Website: macys
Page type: billing-address
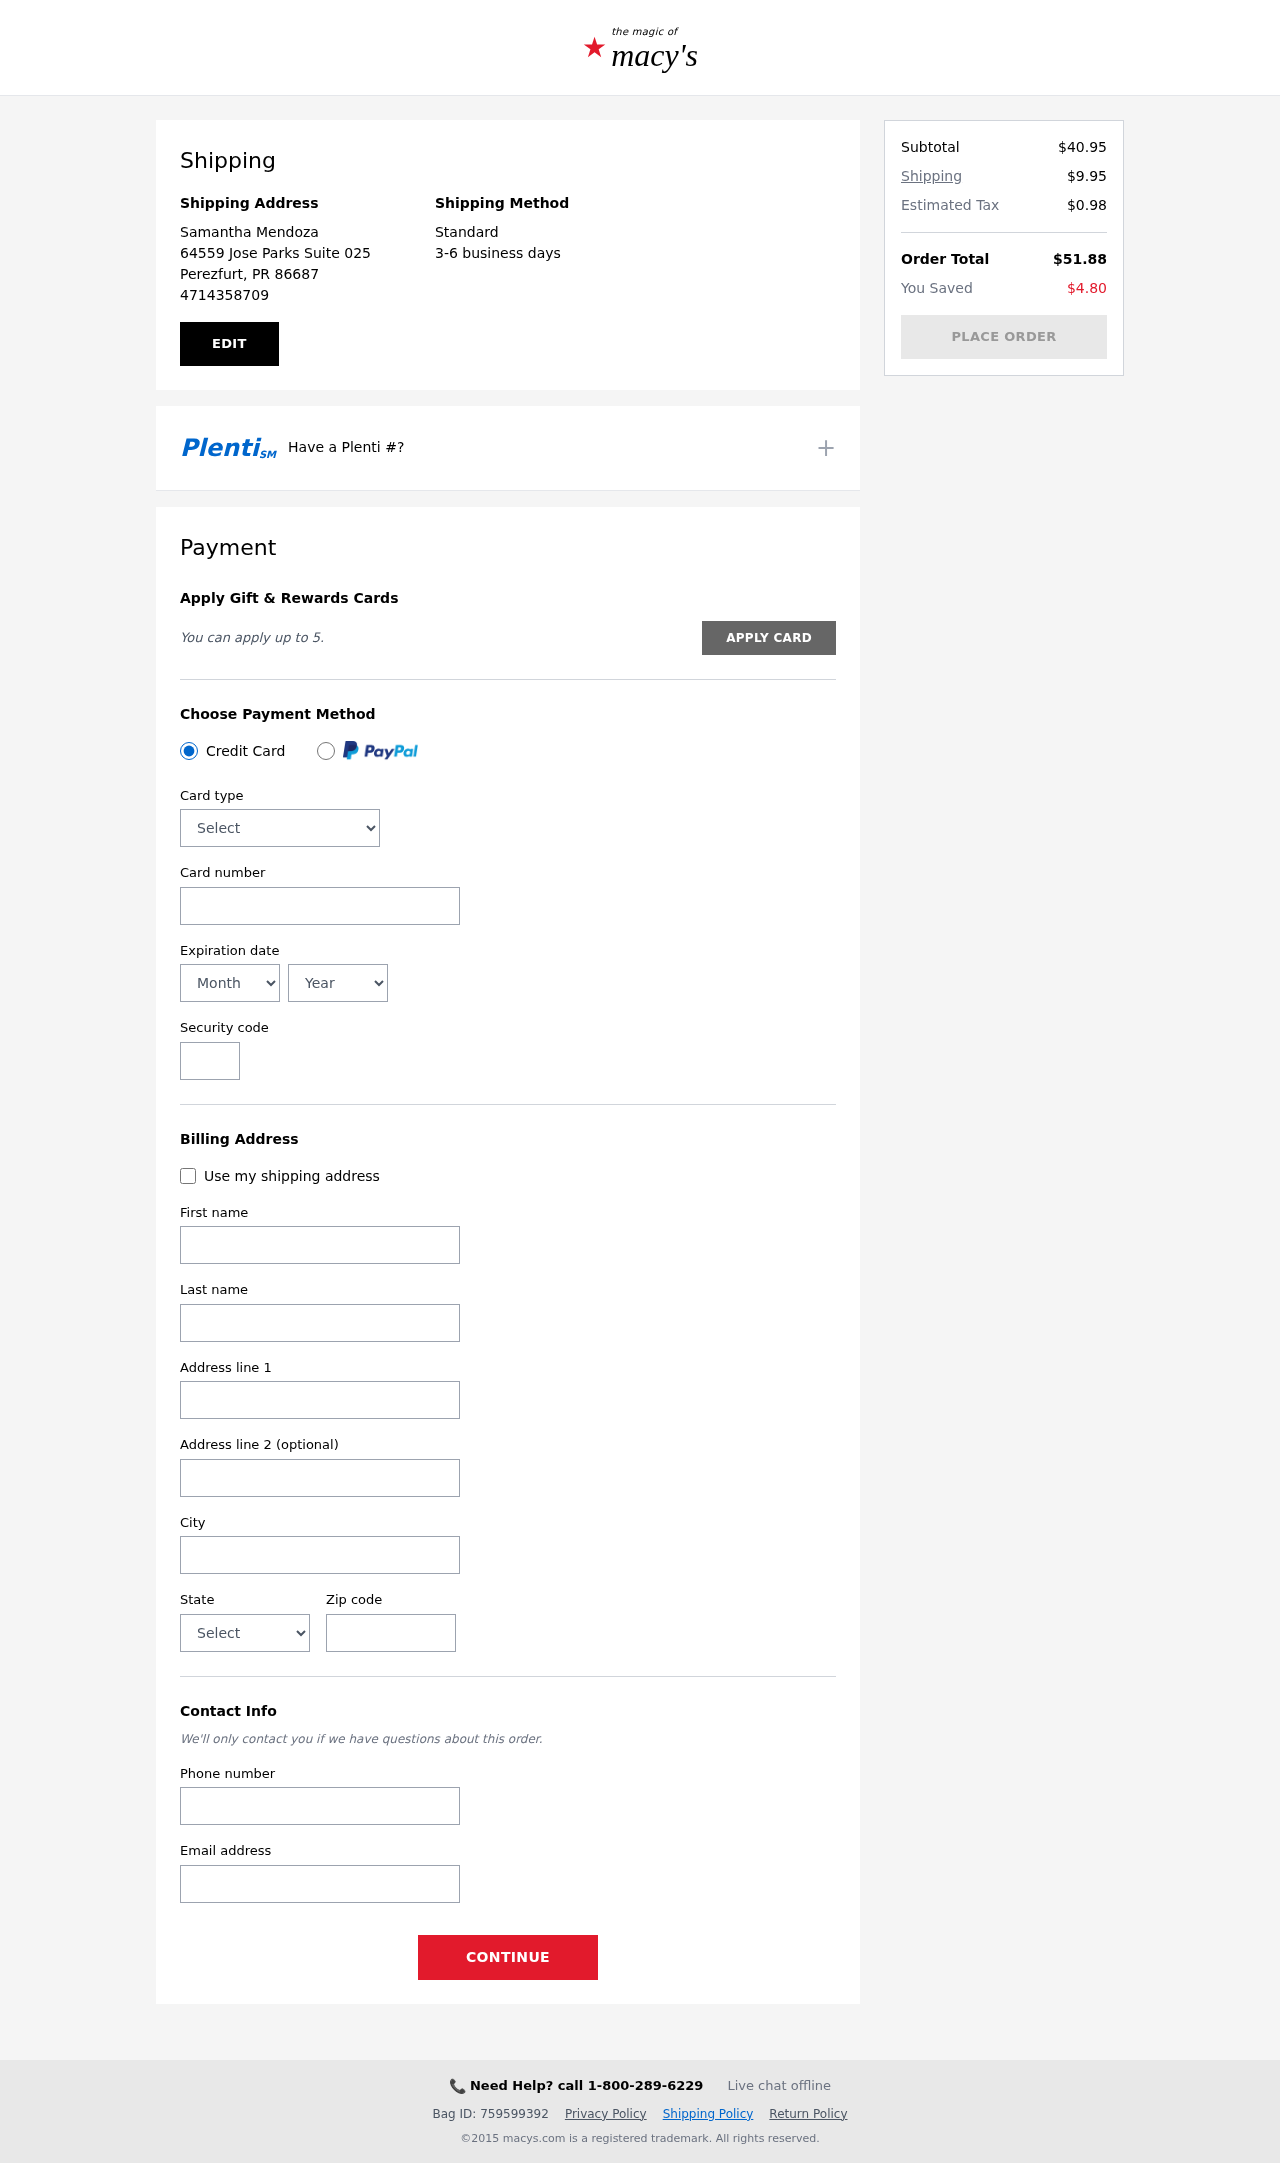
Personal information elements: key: PII_CARD_CVV
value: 2407
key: PII_CARD_EXPIRY_MONTH
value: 09
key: PII_CARD_EXPIRY_YEAR
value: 26
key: PII_CARD_NUMBER
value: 3424 2358 0589 431
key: PII_CARD_TYPE
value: American Express
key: PII_CITY
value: Perezfurt
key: PII_CITY_STATE_ZIP
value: Perezfurt, PR 86687
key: PII_EMAIL
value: samantha.mendoza@hotmail.com
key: PII_FIRSTNAME
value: Samantha
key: PII_FULLNAME
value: Samantha Mendoza
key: PII_LASTNAME
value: Mendoza
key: PII_PHONE
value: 4714358709
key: PII_POSTCODE
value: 86687
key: PII_STATE
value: PR
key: PII_STREET
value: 64559 Jose Parks Suite 025
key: PII_STREET2
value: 721 Rodriguez Track
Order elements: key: ORDER_SUBTOTAL
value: $40.95
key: ORDER_SHIPPING_COST
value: $9.95
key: ORDER_TAX
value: $0.98
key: ORDER_TOTAL
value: $51.88
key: ORDER_SAVINGS
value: $4.80